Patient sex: F
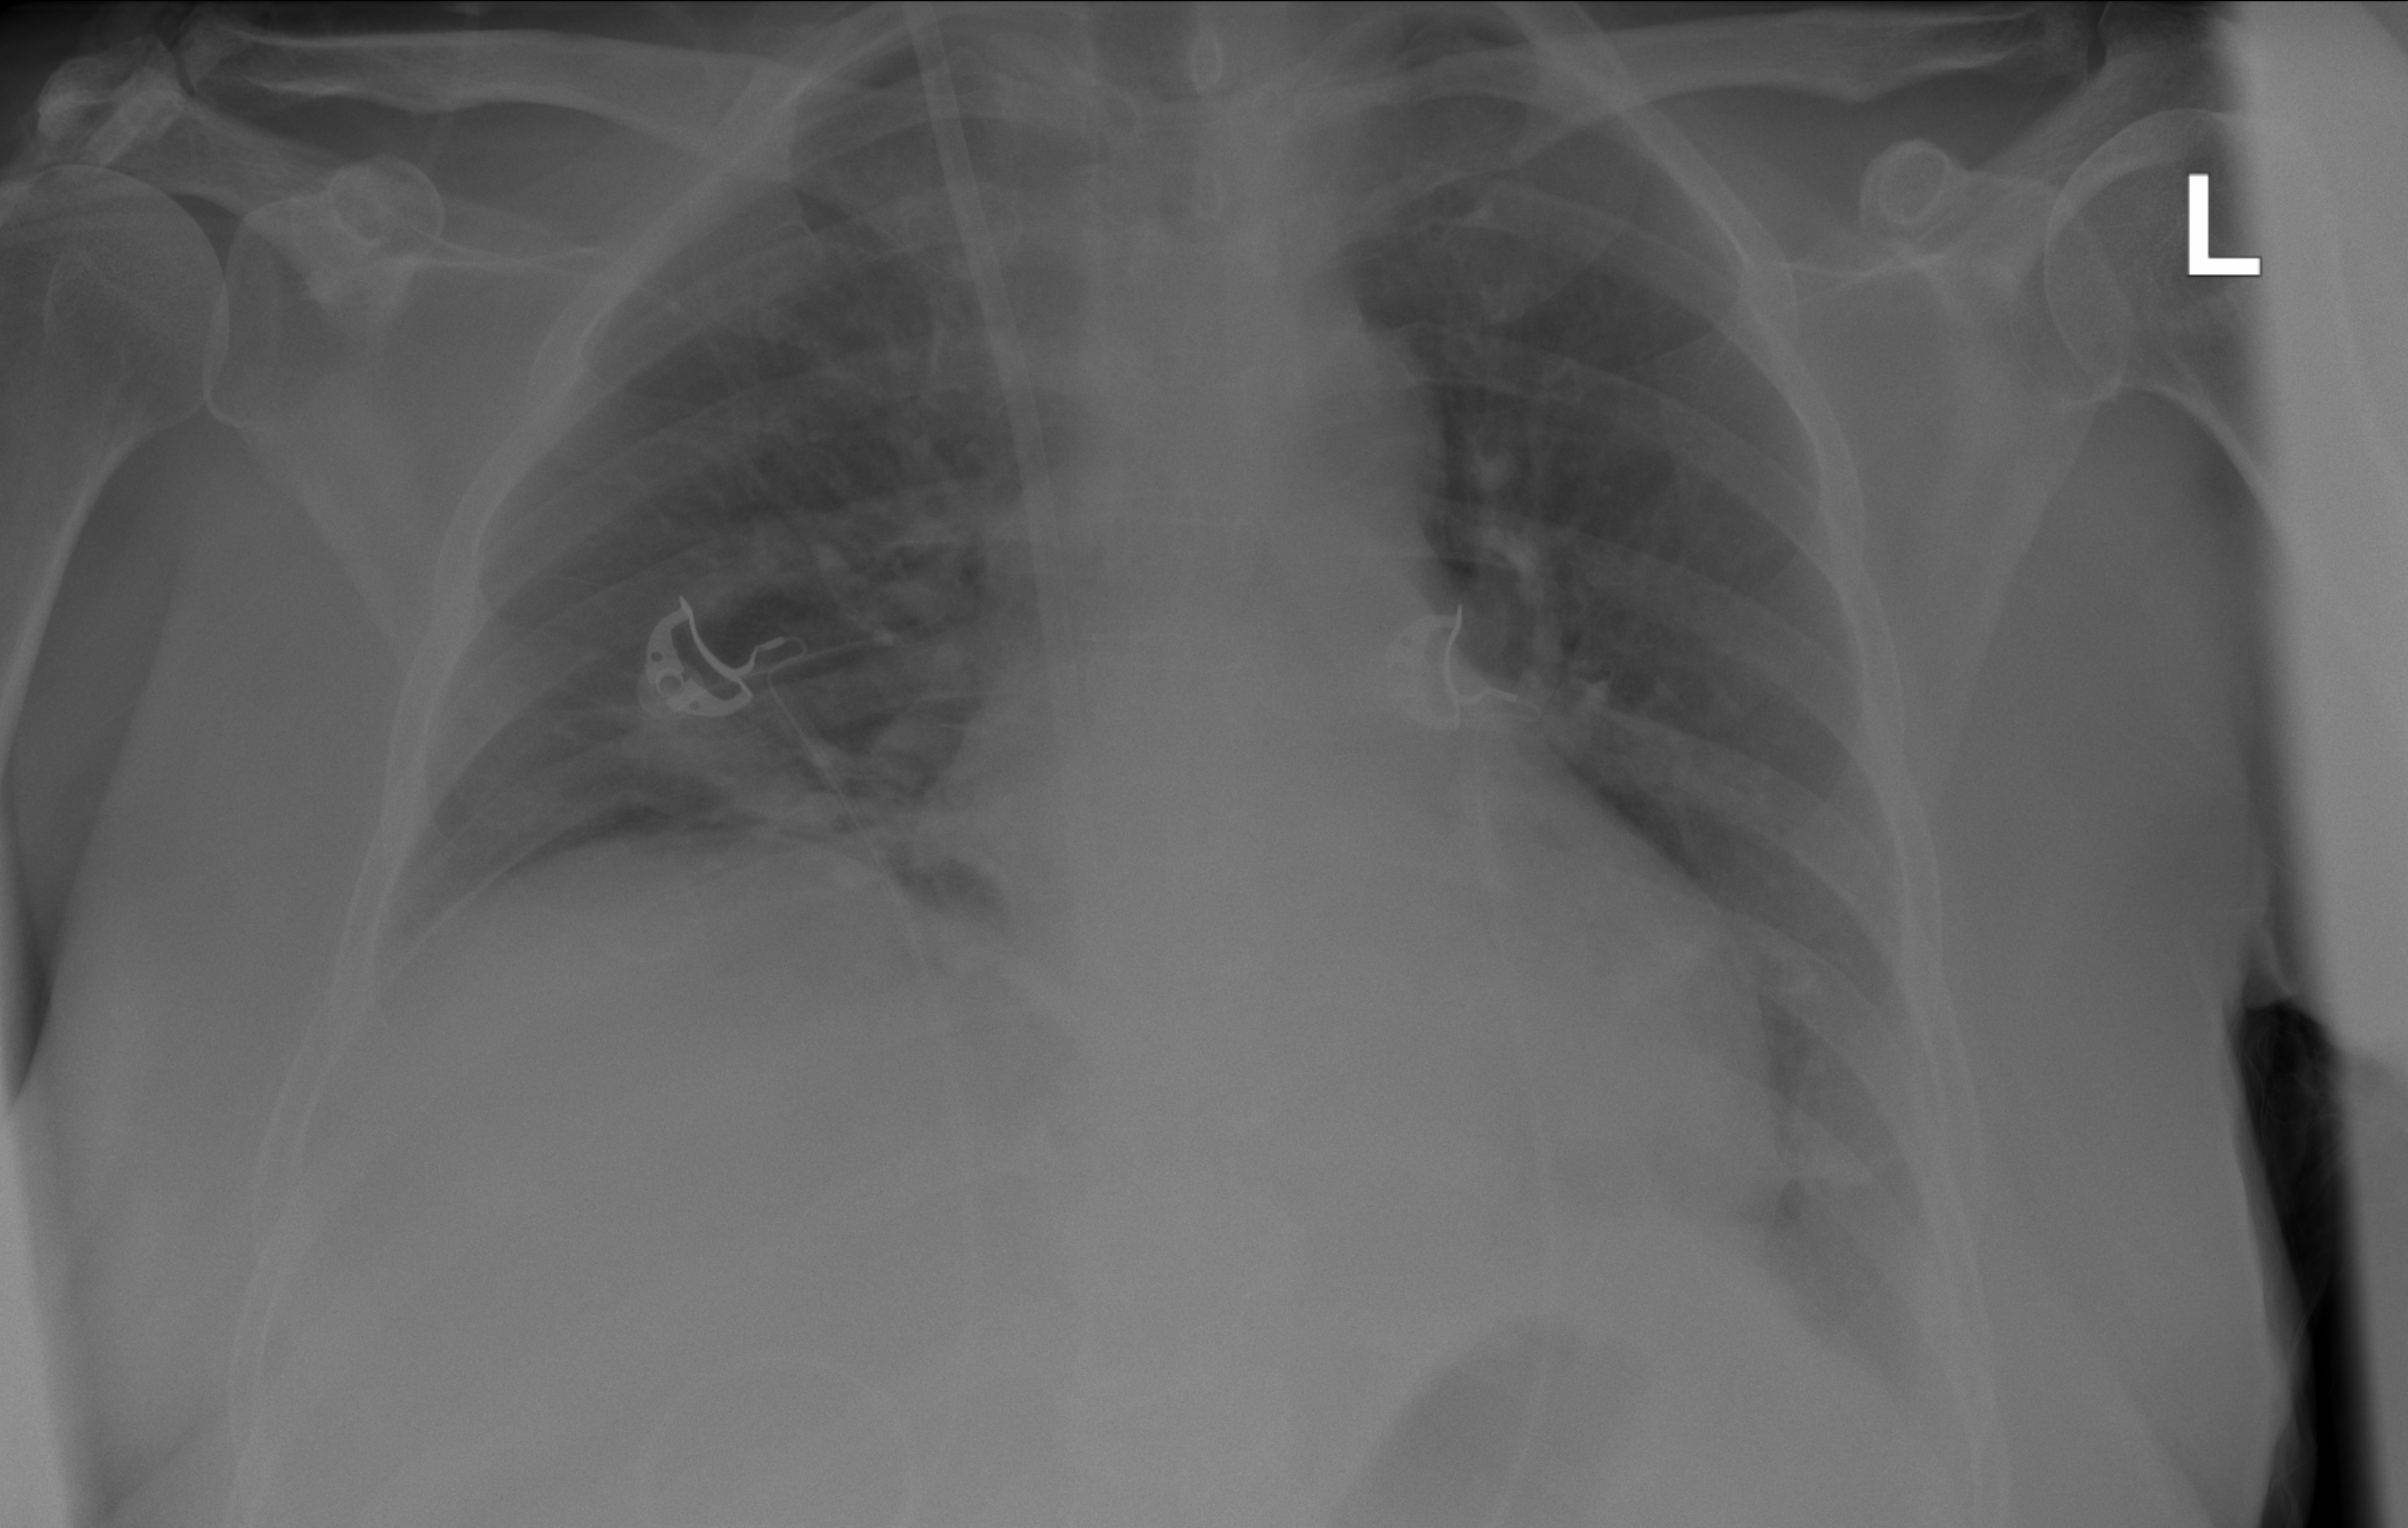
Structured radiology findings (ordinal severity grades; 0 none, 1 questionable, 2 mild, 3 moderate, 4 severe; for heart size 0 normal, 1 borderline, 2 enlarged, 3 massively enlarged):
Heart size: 0
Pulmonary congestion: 0
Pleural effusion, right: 0
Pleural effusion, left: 2
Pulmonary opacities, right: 0
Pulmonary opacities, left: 0
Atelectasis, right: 2
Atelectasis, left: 2